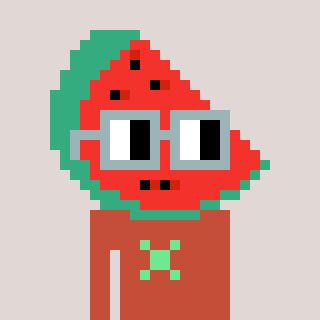
a pixel art character with square dark gray glasses, a watermelon-shaped head and a rust-colored body on a warm background